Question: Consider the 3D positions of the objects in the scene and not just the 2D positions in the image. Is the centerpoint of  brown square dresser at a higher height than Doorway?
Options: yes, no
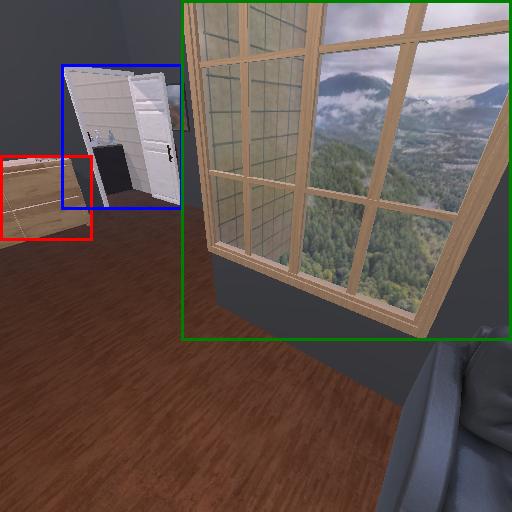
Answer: yes